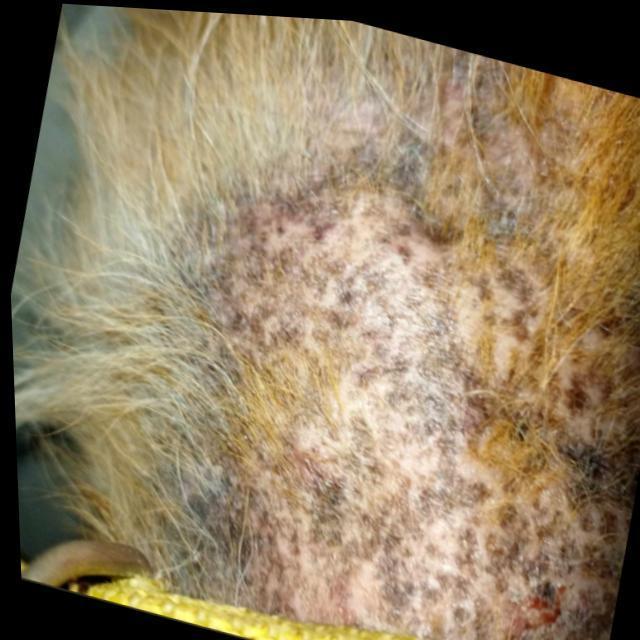
Canine demodicosis (Demodex mange) — caused by Demodex canis mites. Presents with alopecia, follicular papules, pustules, and comedones. Often localized on face and forelimbs.